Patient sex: M
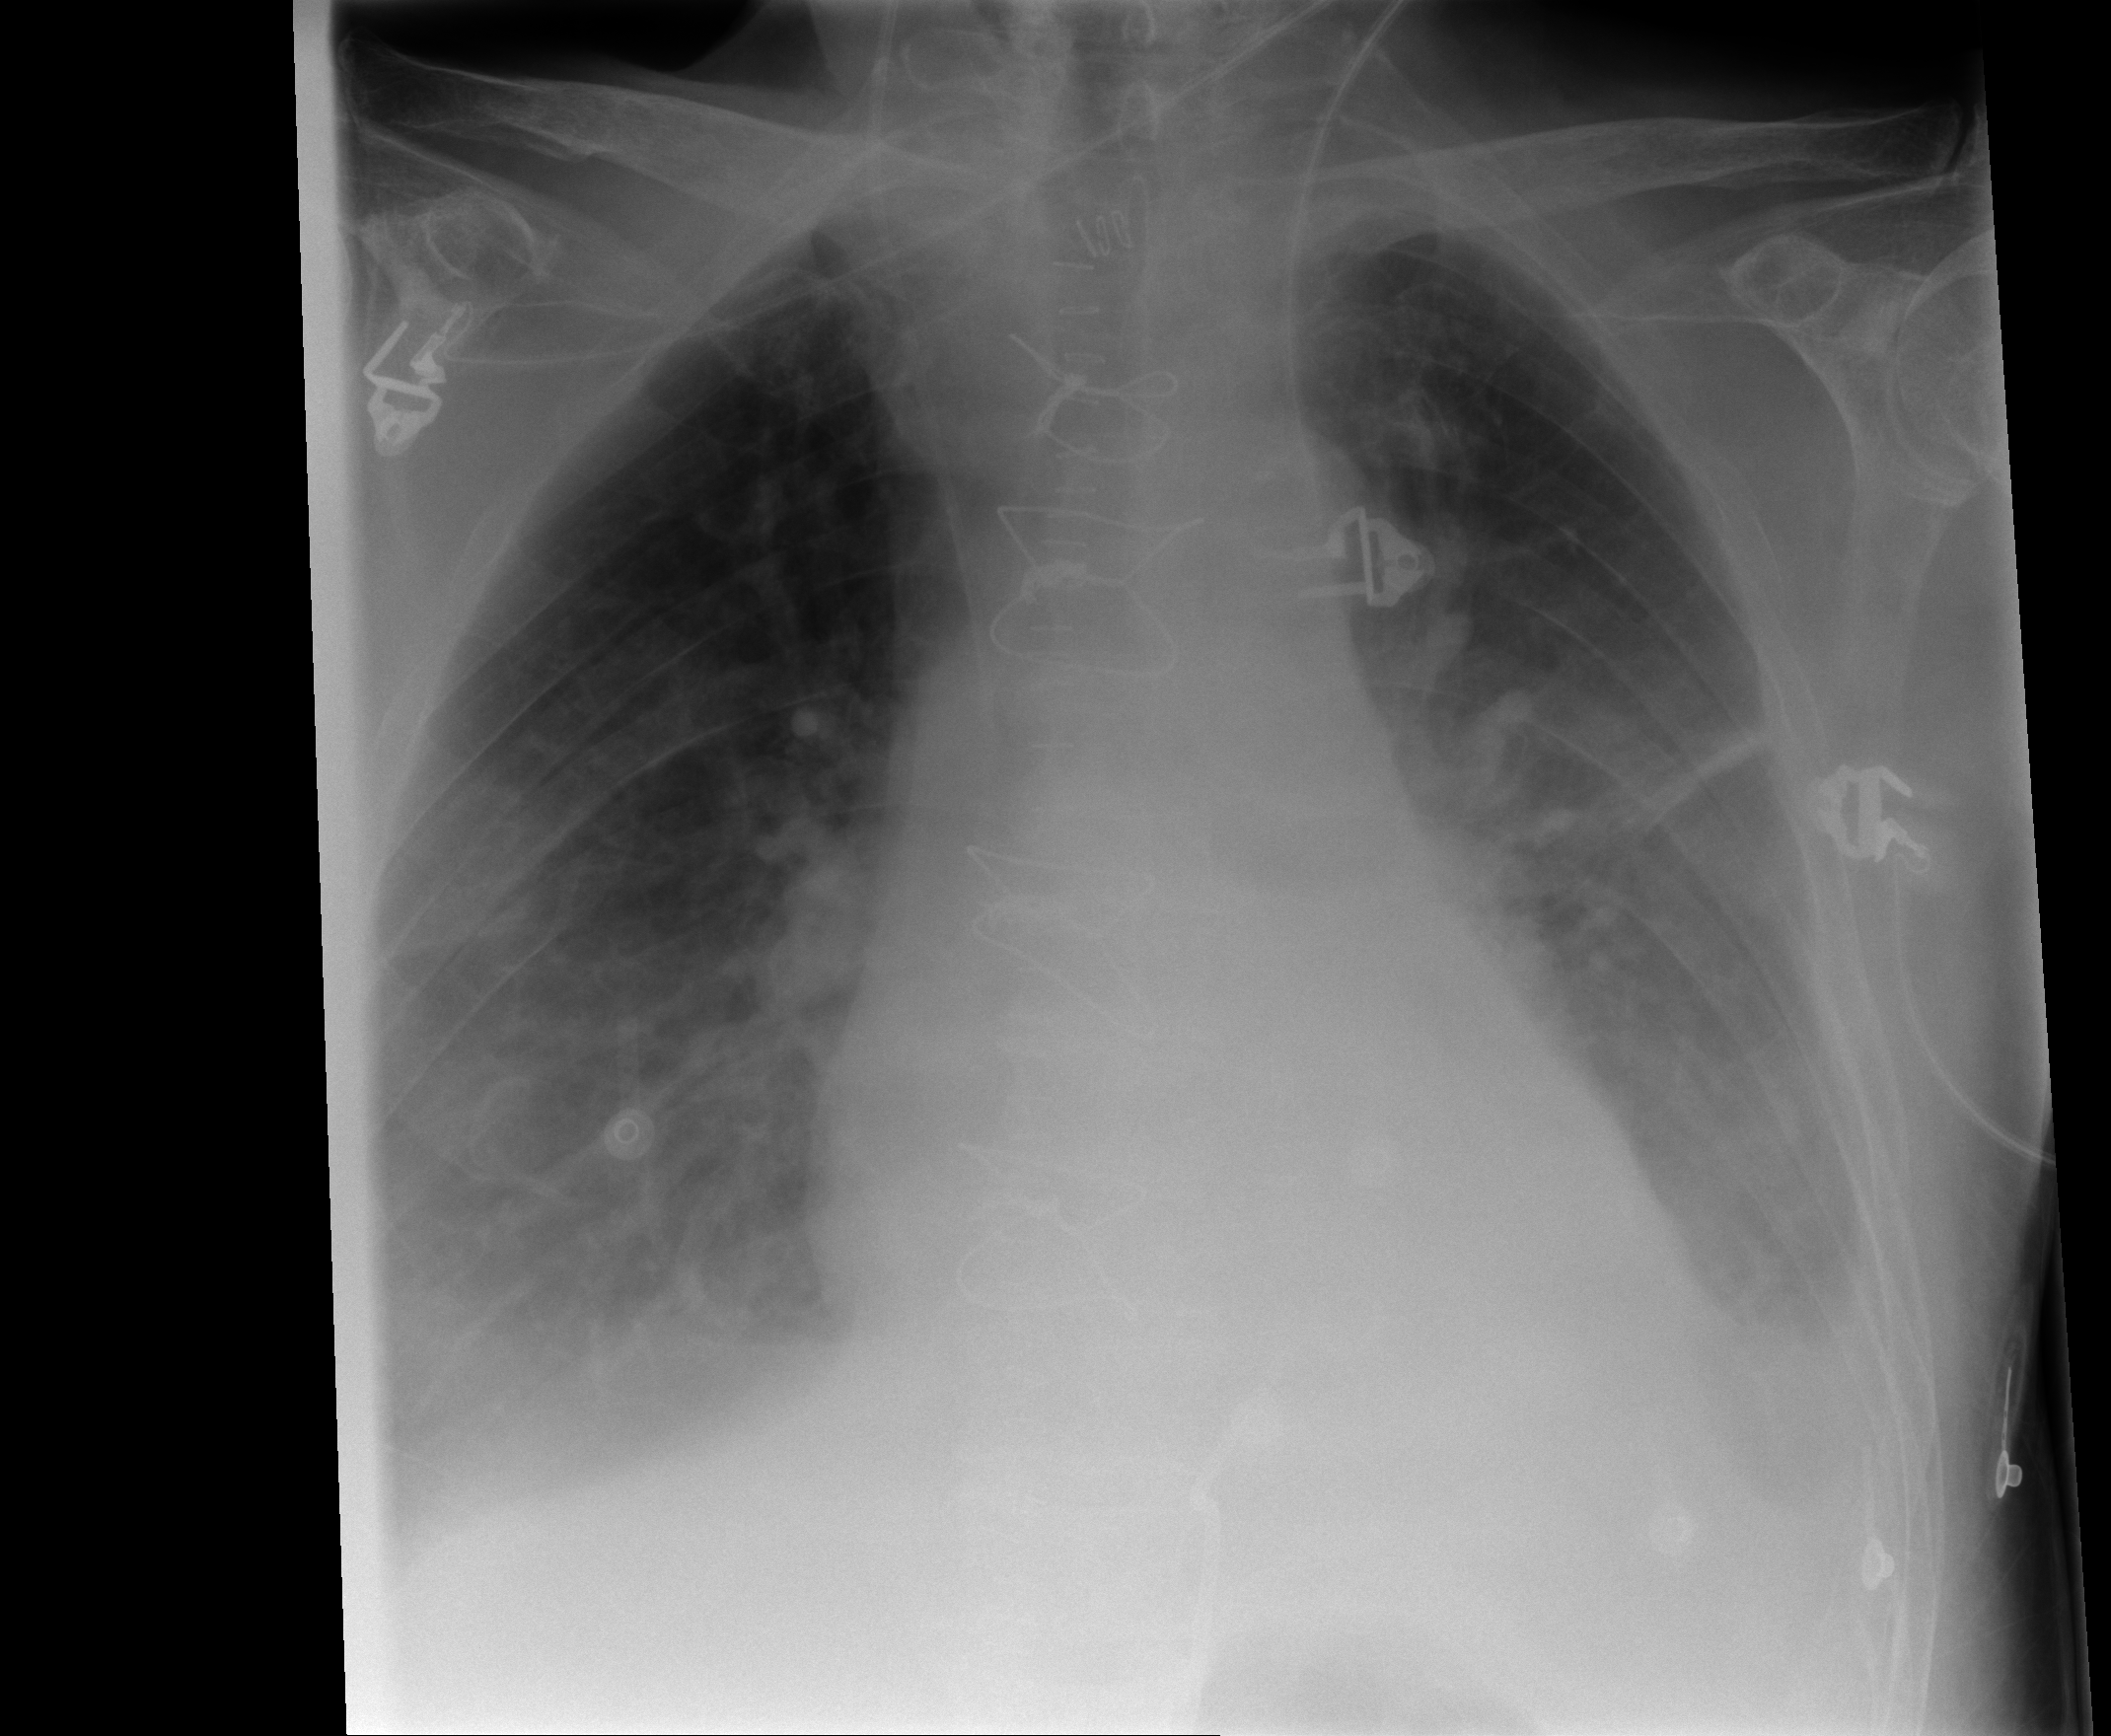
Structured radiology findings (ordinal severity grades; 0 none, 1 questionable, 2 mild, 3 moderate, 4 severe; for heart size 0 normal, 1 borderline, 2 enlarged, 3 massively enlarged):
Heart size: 2
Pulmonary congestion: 1
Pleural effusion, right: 2
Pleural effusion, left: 2
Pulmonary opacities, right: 0
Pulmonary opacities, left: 1
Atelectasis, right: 1
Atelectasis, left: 2